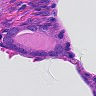
Metastatic tissue present: yes